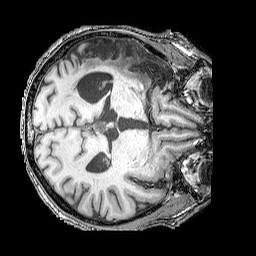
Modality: T1w
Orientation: axial
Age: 67
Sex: male
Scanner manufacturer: siemens
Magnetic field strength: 3 T
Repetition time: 2.25 s
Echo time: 0.00411 s